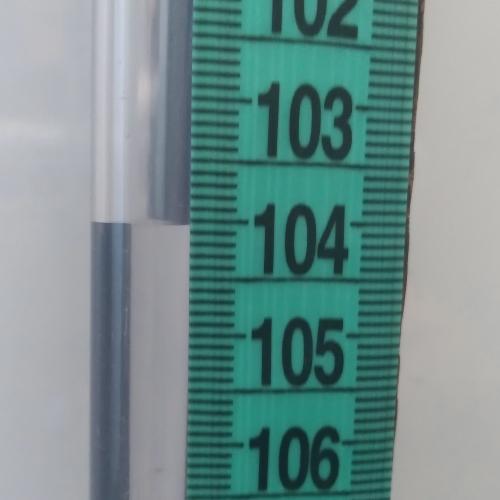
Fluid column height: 104.0 cm